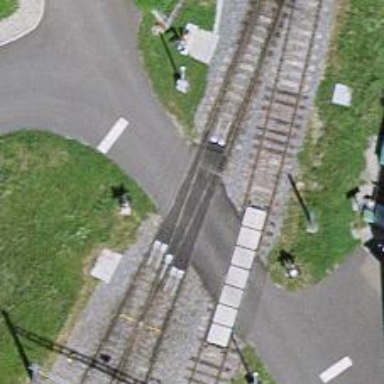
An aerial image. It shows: Level crossing on the railway with lights and full barrier.